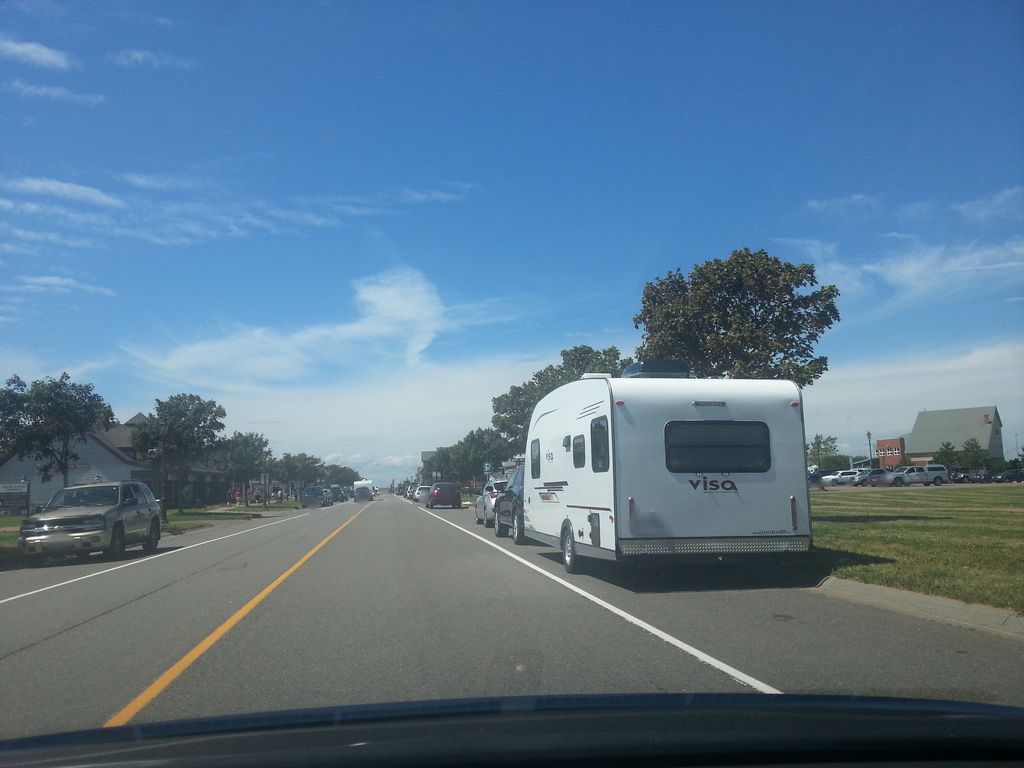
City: charlottetown